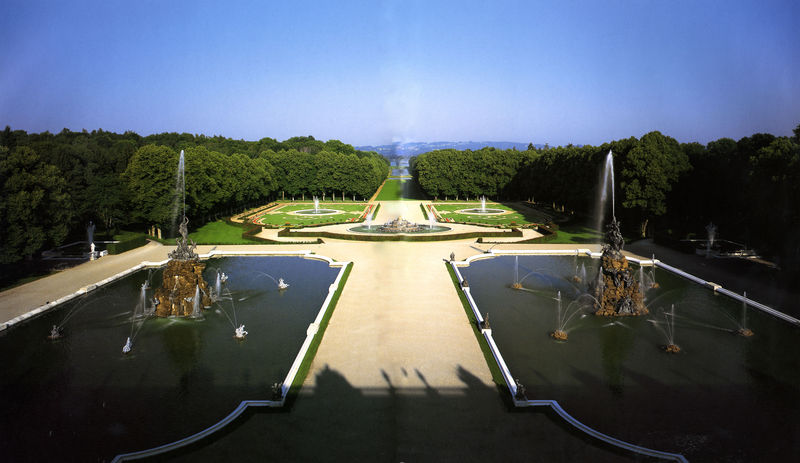
Titel: Blick vom Schloß nach Westen auf das obere und untere Parterre mit den Wasserspielen und die Hauptachse mit dem Kanal im Hintergrund
Künstler: Carl Joseph von Effner
Standort: Herrenchiemsee
Institution: Schloss Herrenchiemsee
Schlagwörter: himmel, schatten, wasser, grün, licht, weiss, anlage, park, parkanlage, rasen, schloss, barock, ferne, hügel, wege, gold, wald, brunnen, bassin, garten, springbrunnen, berge, fels, symmetrie, becken, skulpturen, achse, fontäne, einfassung, geometrie, versailles, versaille, gartenanlage, rabatten, blickachse, fontänen, part, brunnenfiguren, bassins